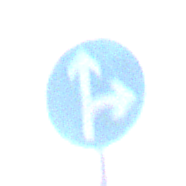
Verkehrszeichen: VorgeschriebeneFahrtrichtungGeradeausOderRechts
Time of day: SunriseSunset
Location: Outdoor (RoadRail)
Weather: PartlyCloudy
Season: NotSpecified
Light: Natural